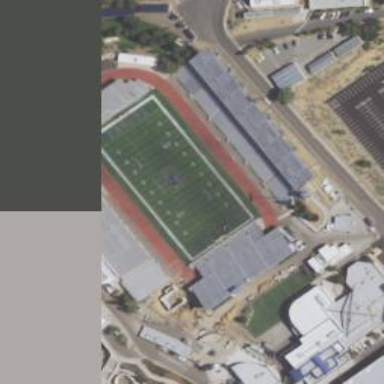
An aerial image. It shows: Stadium primarily used for American football.